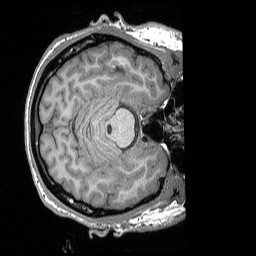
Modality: T1w
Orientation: axial
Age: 25
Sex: male
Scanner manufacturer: siemens
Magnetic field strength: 3 T
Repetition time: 1.9 s
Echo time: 0.00252 s